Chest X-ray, AP view. Patient: 56 years old, sex F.
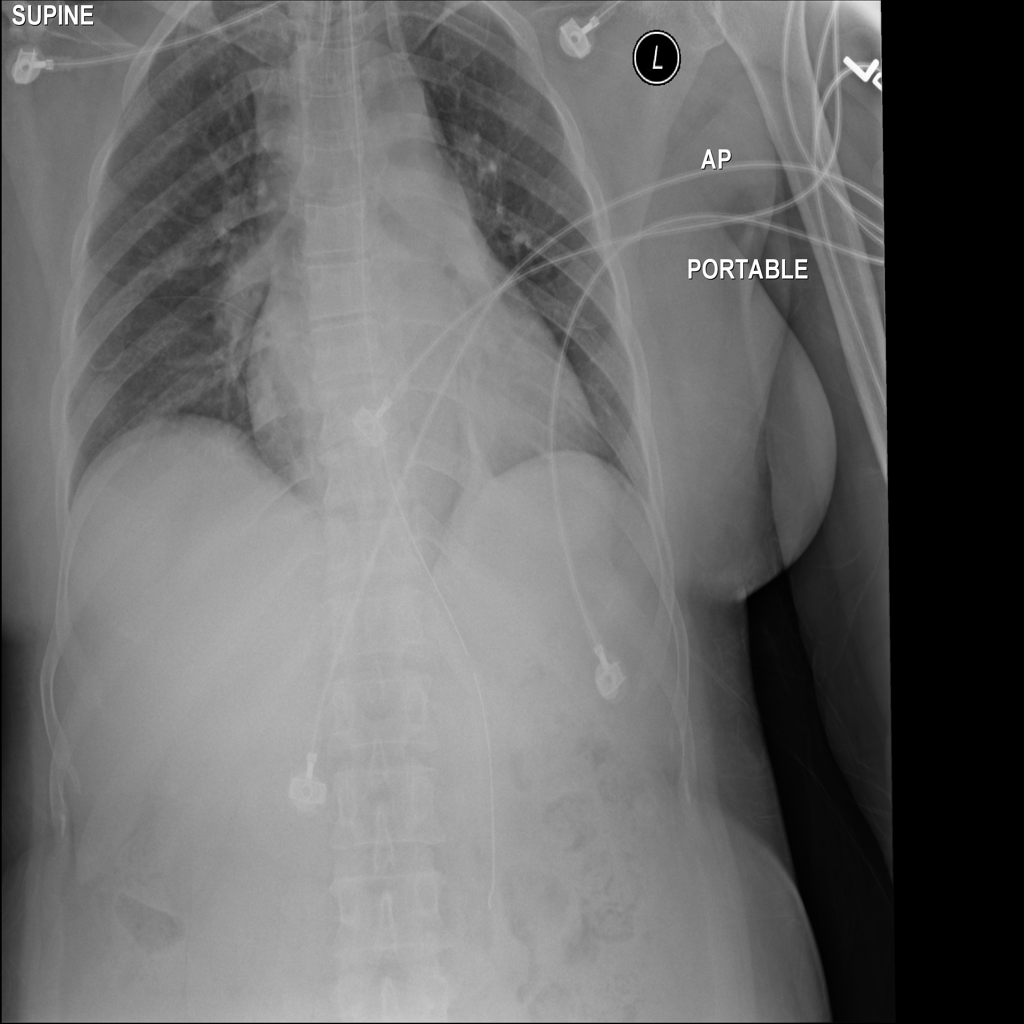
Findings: No Finding